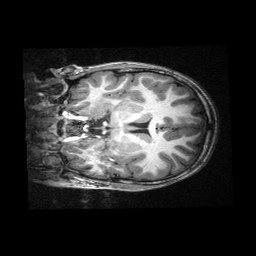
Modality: T1w
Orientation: coronal
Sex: male